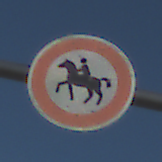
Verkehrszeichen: VerbotReiter
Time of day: MorningAfternoon
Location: Outdoor (Nature)
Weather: Clear
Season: Autumn
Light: Natural